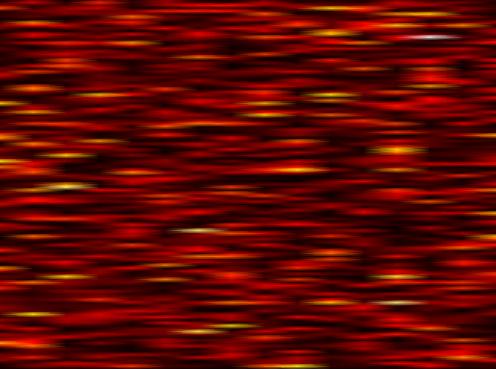
Label: UFMC